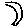
Label: moon